Question: I'm working on a C# based chat client in Windows Forms. I want to make it so a user won't always have to click the button when they want to send a message. Instead, hitting the 'Enter' or 'Return' key should be sufficient.
Here is a screnshot of my Form:

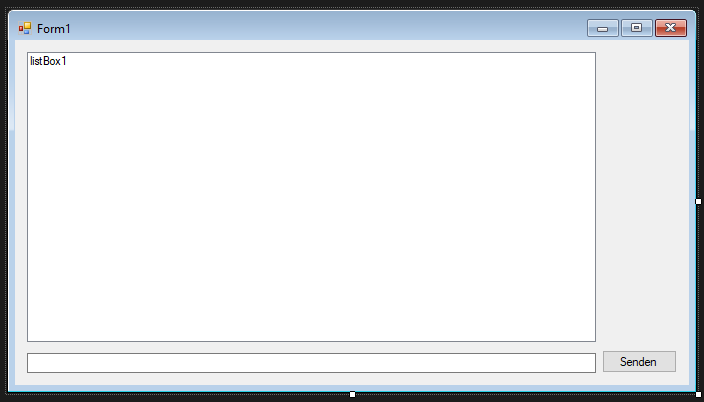
Answer: You could create a 'Keydownevent' for the textbox and ask for the enter key:
'''
private void TextBox1_KeyDown(object sender, KeyEventArgs e)
{
if (e.KeyCode == Keys.Enter)
{
button1.PerformClick();
e.Handled = true;
e.SuppressKeyPress = true;
}
}
'''